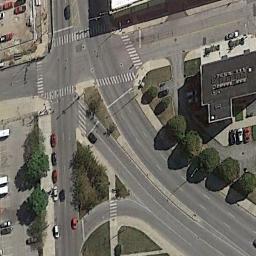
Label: intersection